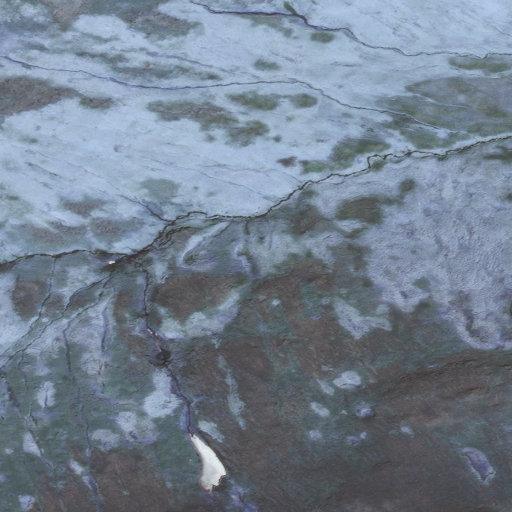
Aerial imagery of mountain in Alaska named Maniac Hill containing only unknown